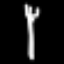
Label: fork